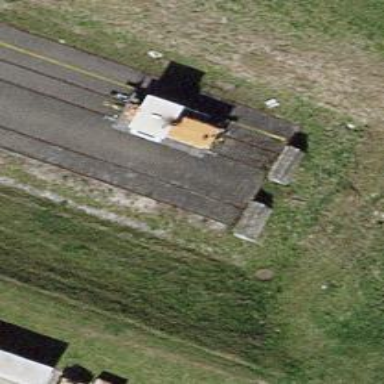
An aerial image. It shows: Railway buffer stop.